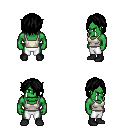
a pixel art fantasy rpg character, male body template, orc, green skin, white pirate shirt, white pants, black bangs hairstyle, black shoes, four views (front, back, left, right), 2x2 character sprite sheet, small pixel art, hard edges, no anti-aliasing